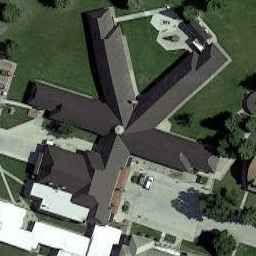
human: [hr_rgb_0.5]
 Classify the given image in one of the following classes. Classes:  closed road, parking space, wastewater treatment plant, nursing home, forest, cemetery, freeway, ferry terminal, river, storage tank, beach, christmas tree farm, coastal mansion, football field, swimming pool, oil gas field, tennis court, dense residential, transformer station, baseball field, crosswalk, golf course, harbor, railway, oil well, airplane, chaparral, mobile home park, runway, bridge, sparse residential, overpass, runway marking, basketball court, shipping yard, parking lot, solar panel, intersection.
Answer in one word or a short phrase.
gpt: nursing home